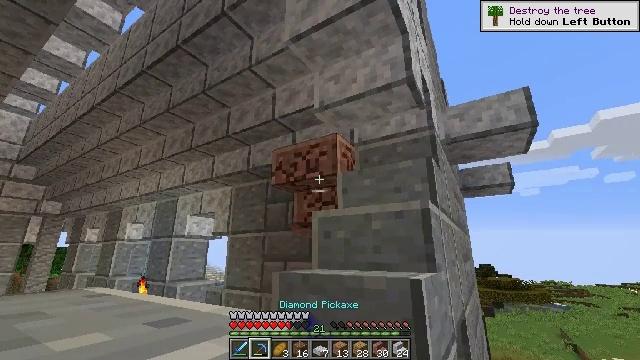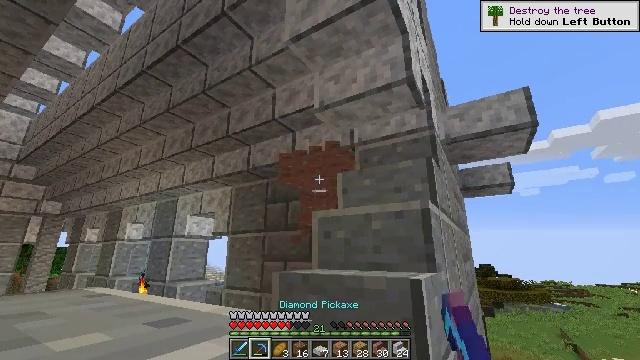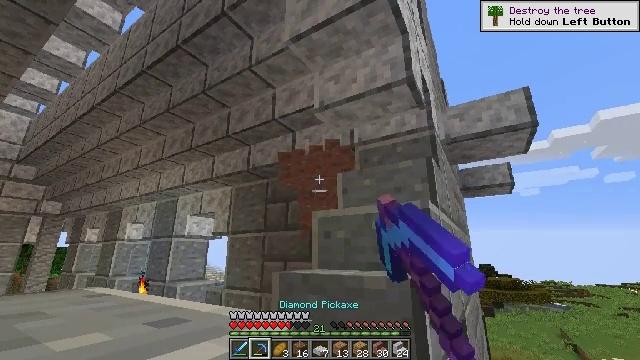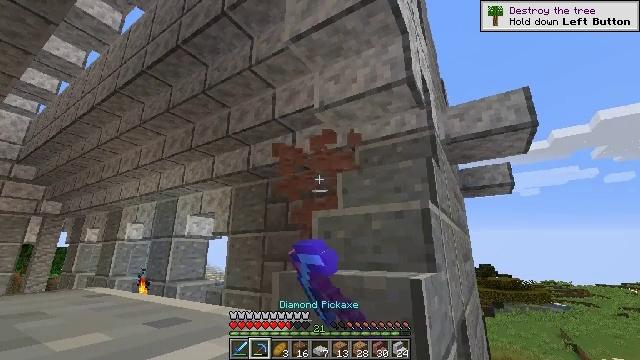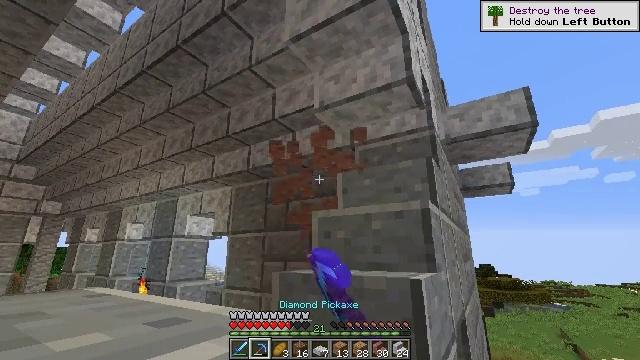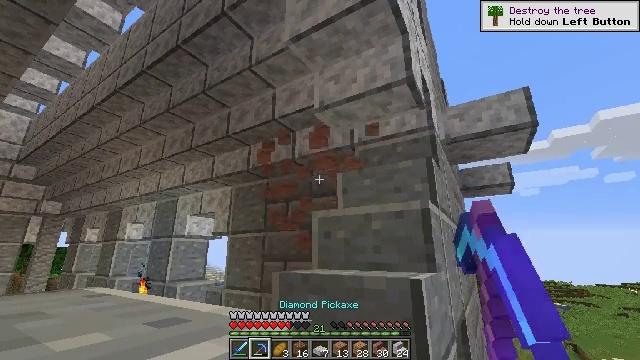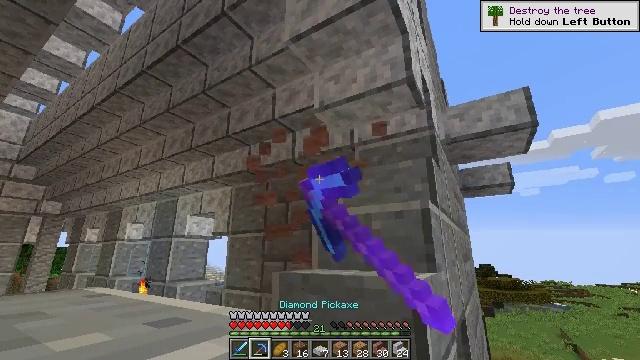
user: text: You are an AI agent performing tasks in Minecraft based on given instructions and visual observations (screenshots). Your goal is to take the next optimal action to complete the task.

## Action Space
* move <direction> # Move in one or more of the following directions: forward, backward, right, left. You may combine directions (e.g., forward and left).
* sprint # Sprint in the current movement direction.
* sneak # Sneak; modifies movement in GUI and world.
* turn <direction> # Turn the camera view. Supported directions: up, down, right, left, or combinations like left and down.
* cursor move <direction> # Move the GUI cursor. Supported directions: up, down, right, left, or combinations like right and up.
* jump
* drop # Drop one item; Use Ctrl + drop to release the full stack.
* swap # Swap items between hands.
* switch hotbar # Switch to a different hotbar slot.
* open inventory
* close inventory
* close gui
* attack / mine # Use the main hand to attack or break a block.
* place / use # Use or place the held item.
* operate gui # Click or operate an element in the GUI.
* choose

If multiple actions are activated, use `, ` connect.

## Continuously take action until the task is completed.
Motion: motion action
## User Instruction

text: Gather polished granite stairs from a structure.
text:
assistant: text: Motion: attack / mine
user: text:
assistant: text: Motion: attack / mine
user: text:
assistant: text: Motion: attack / mine
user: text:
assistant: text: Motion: attack / mine
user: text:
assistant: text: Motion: attack / mine
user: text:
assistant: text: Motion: no_op
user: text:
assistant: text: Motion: no_op